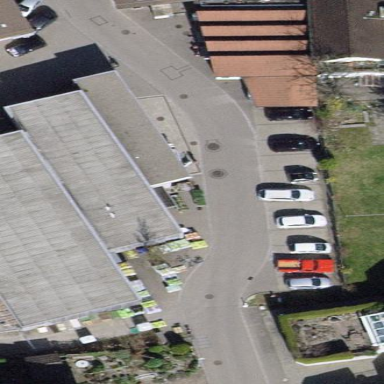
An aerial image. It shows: Fuel station located under roof.